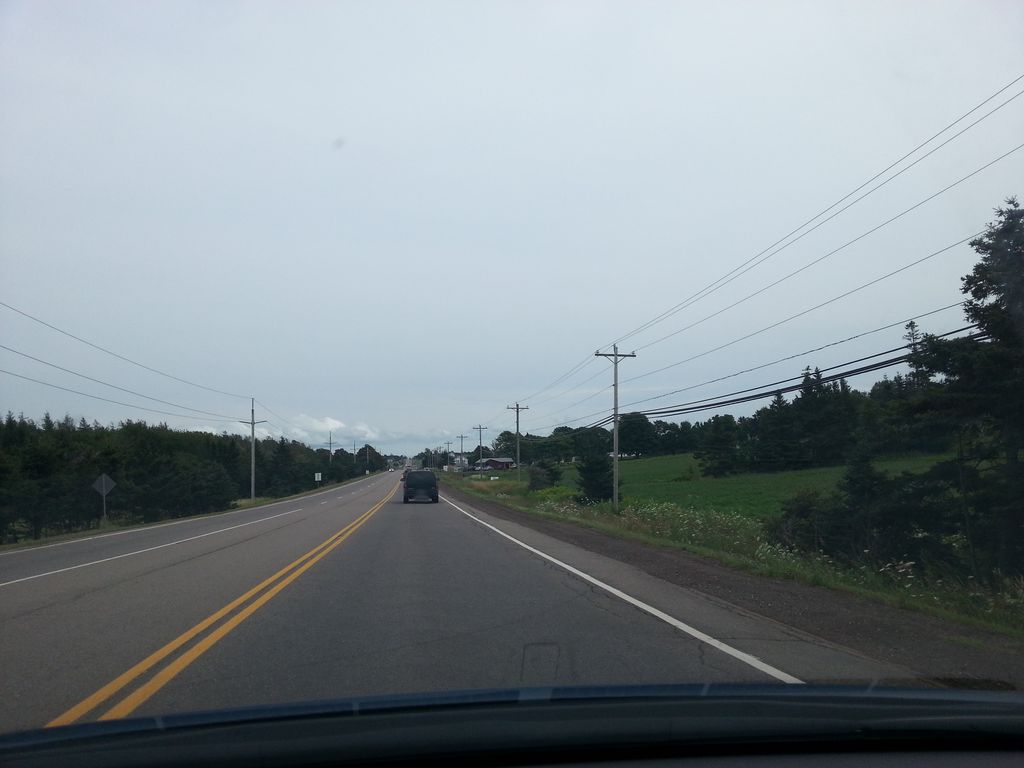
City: charlottetown